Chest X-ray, PA view. Patient: 11 years old, sex F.
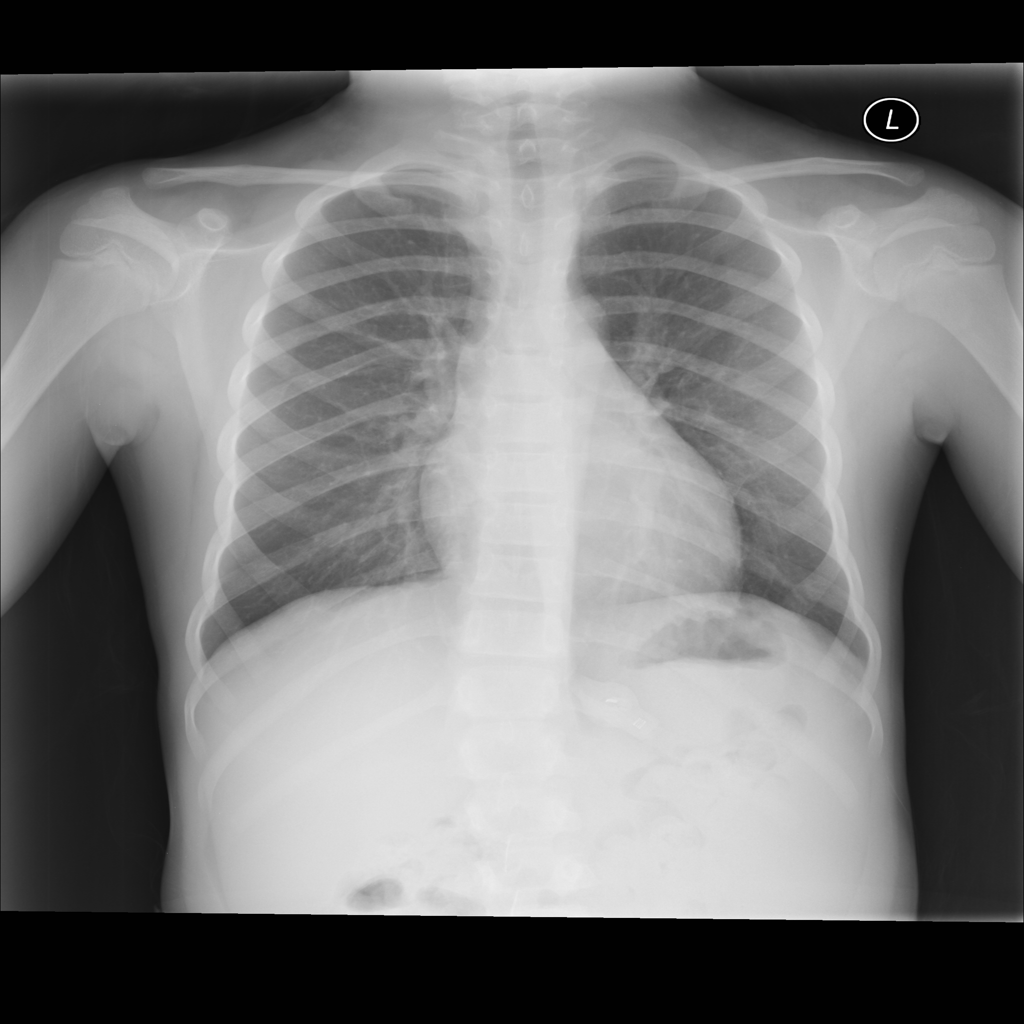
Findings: No Finding